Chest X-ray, PA view. Patient: 55 years old, sex M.
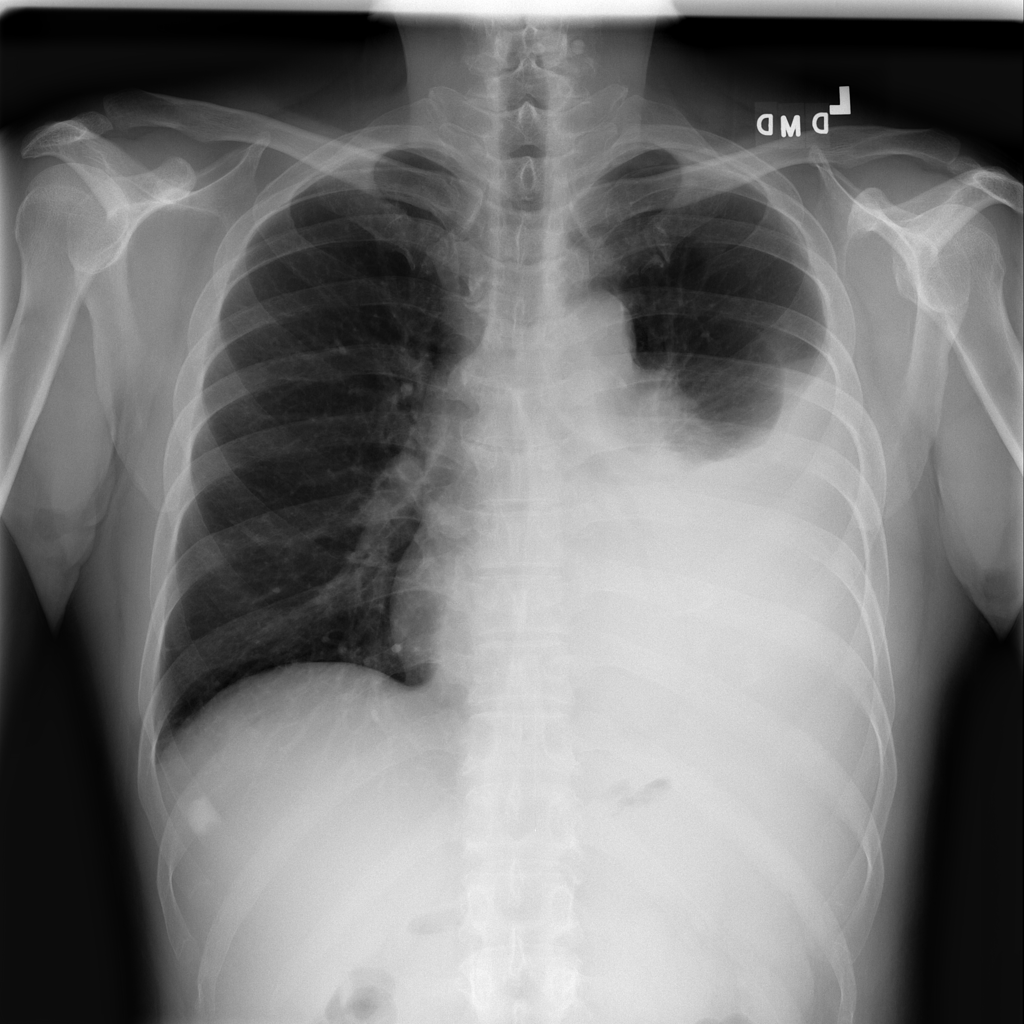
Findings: Atelectasis, Effusion